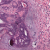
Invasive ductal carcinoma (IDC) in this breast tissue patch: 0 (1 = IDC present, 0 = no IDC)